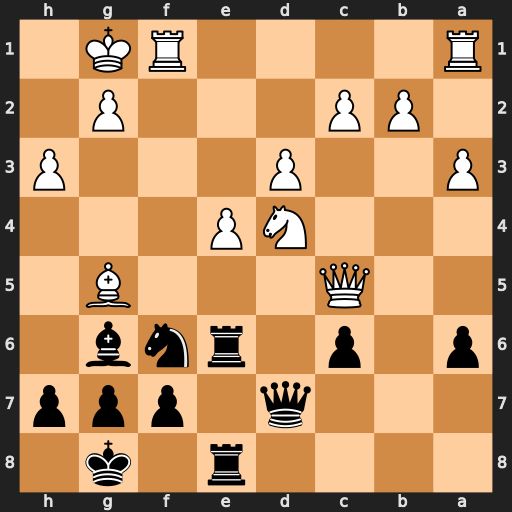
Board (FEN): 4r1k1/3q1ppp/p1p1rnb1/2Q3B1/3NP3/P2P3P/1PP3P1/R4RK1
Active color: b
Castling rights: -
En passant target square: -
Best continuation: Re5 Qb6 Rxg5